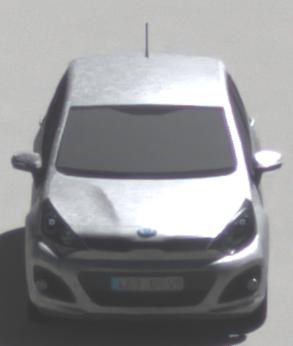
Make: KIA
Model: Rio 1.2
Detailed model: Rio (UB)
Model produced from: 2011/09
Model produced until: 2015/01
Doors: 3
Color: white
Road condition: dry road
Daytime: midday
Contrast: high contrast